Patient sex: M
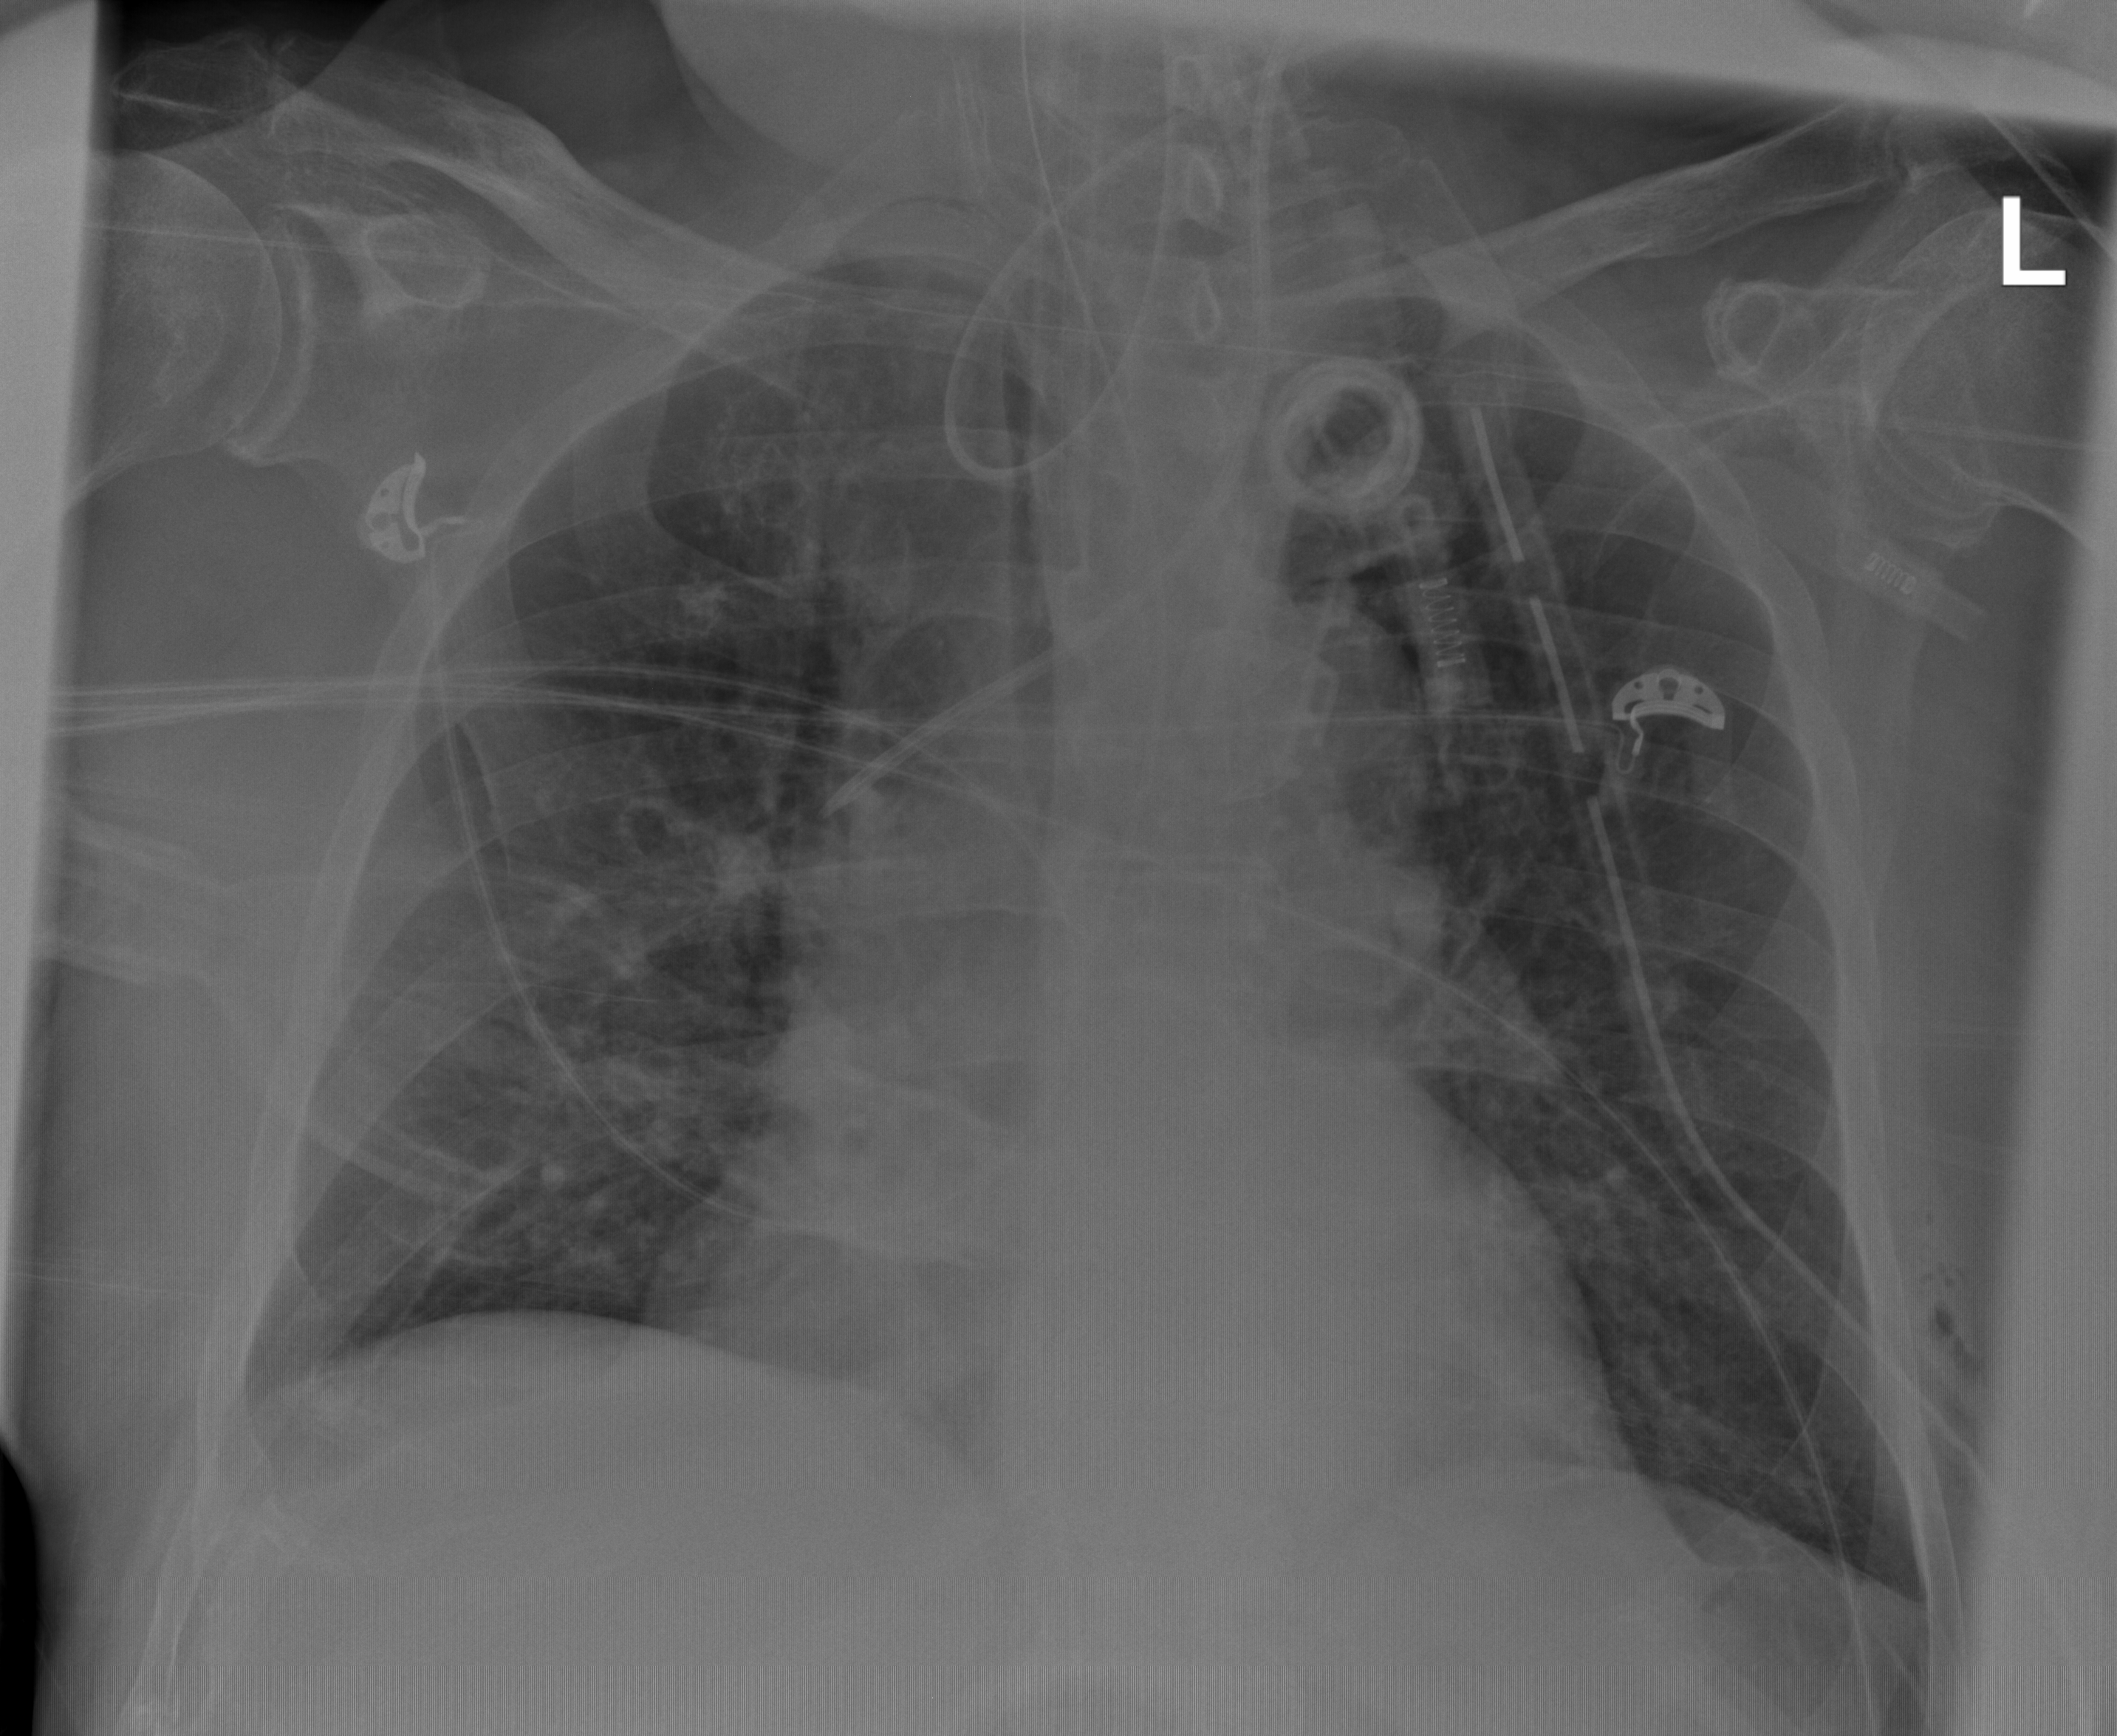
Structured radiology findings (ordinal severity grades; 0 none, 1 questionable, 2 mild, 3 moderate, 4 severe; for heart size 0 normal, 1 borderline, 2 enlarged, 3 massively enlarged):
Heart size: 2
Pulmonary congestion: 0
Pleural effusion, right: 1
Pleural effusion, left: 1
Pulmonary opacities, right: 0
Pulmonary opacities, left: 0
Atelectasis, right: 0
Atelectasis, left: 0